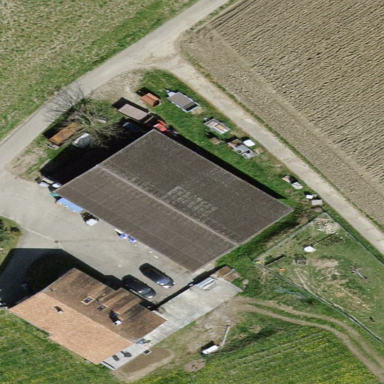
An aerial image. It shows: Farmyard area.